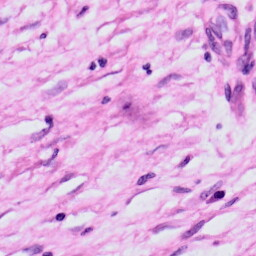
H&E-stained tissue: Skin